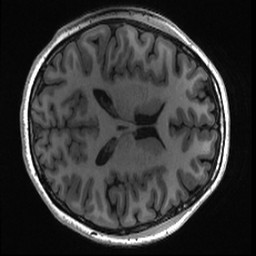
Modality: T1w
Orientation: axial